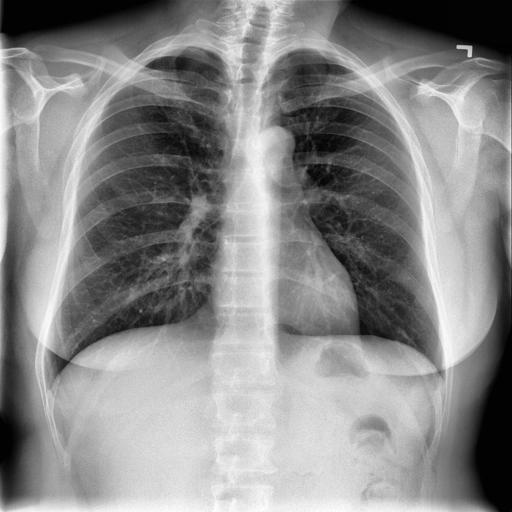
Finding: NORMAL